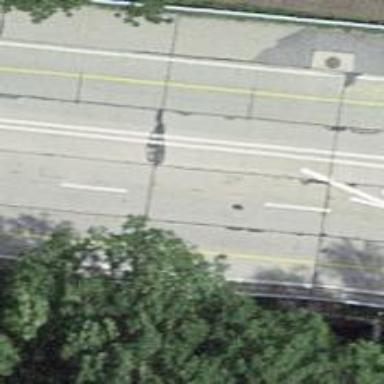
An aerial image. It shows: Primary highway with asphalt surface and designated lane for cyclists.